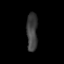
Tissue: prostate
Cell type: T cells
Senescence score: 0.7113
Nuclear area (px): 406
Mean DAPI intensity: 61.389